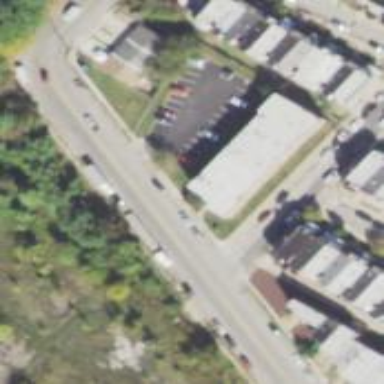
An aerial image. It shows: Alley classified as service road.